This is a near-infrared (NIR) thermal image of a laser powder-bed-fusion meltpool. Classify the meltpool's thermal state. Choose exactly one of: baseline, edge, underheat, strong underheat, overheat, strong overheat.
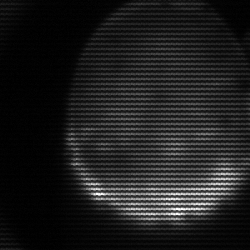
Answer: edge